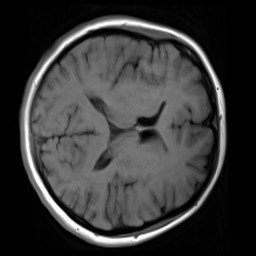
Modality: T1w
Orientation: axial
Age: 22
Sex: female
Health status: healthy
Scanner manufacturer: siemens
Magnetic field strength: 3 T
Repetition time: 4.1 s
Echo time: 0.0085 s